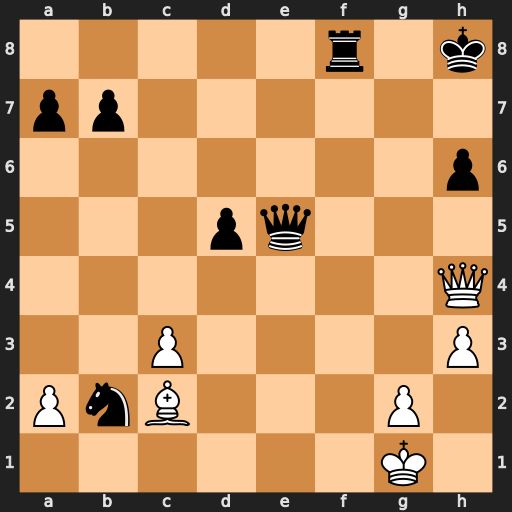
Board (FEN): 5r1k/pp6/7p/3pq3/7Q/2P4P/PnB3P1/6K1
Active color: w
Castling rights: -
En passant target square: -
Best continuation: Qxh6+ Kg8 Qh7#